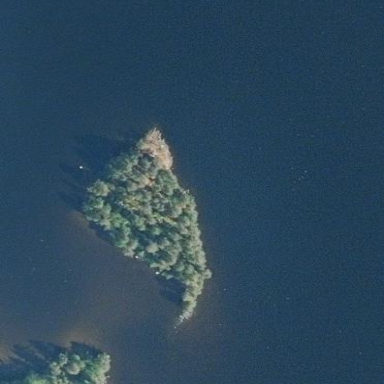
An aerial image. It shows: Island.